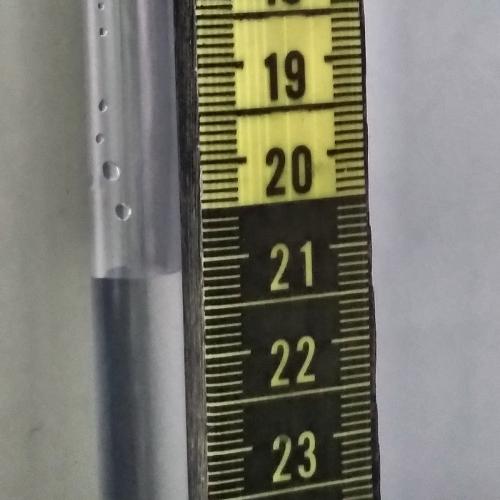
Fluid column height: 21.1 cm